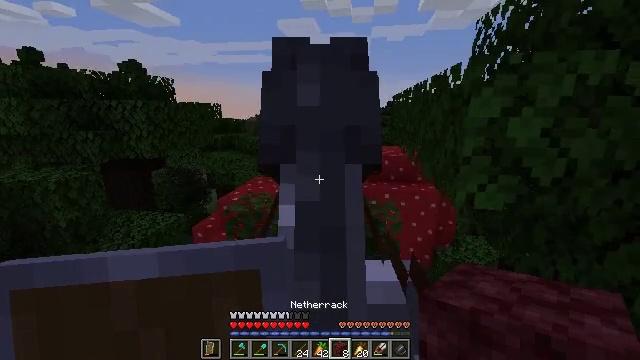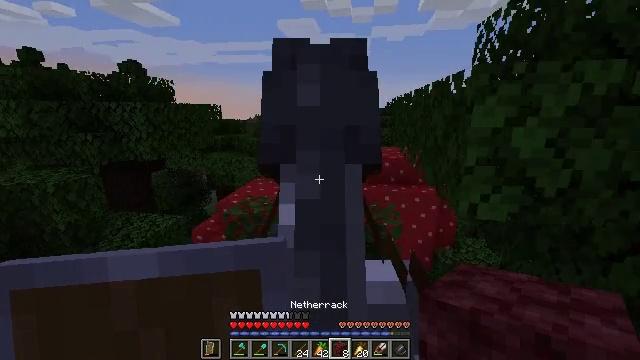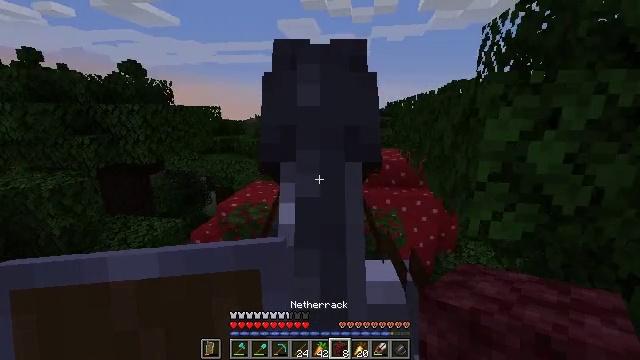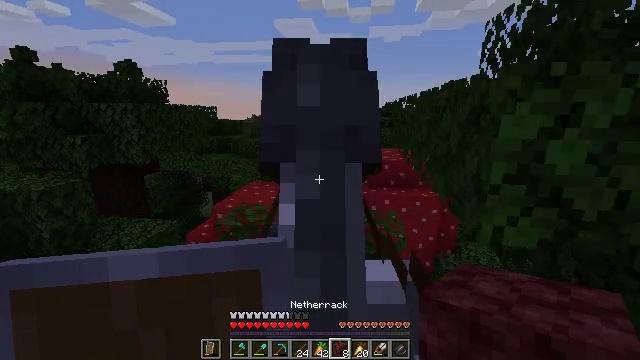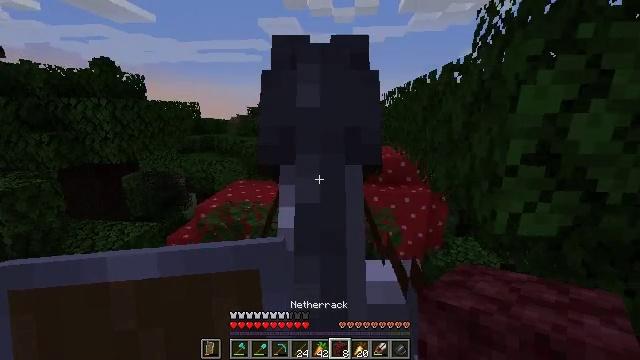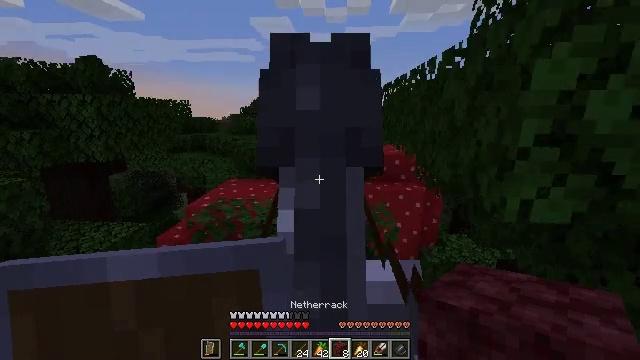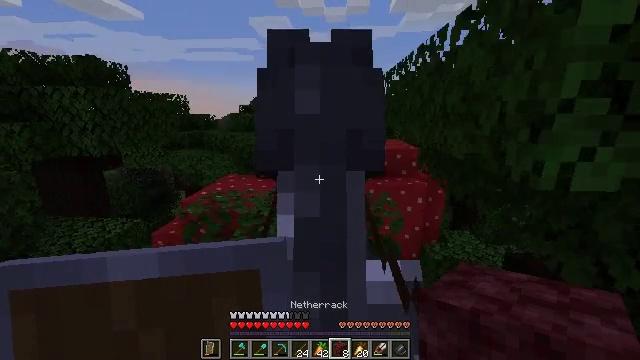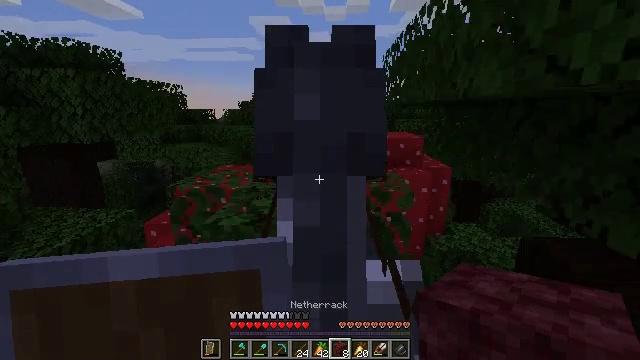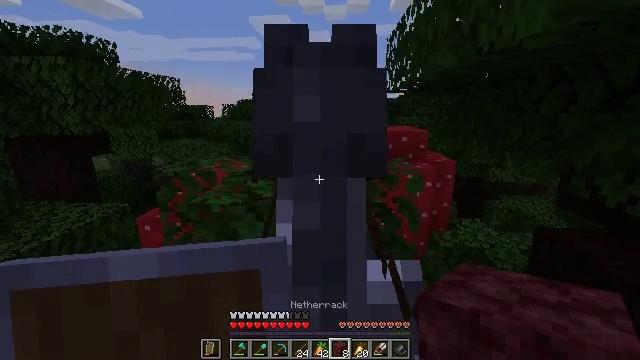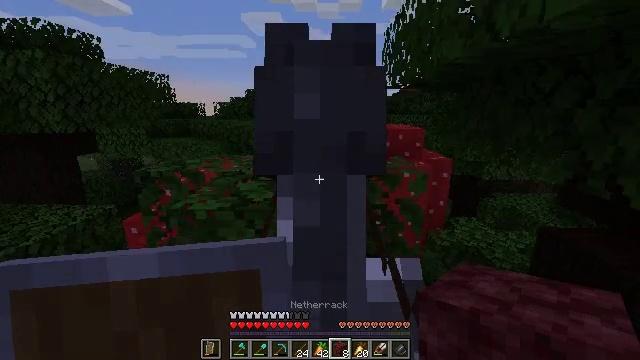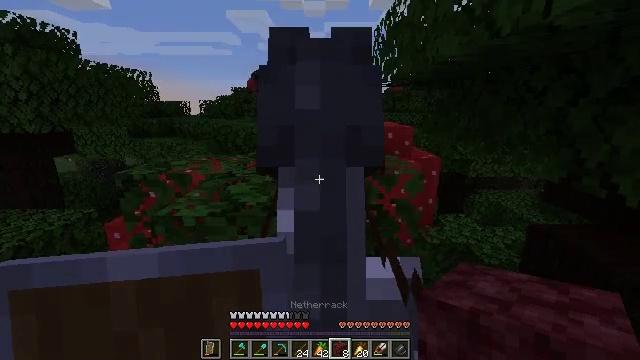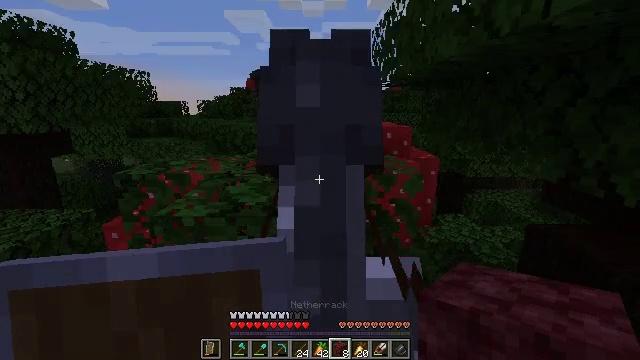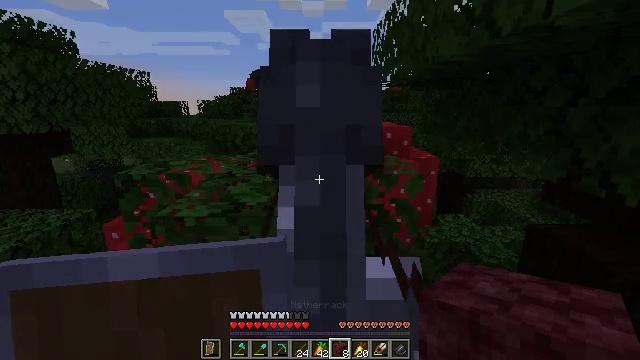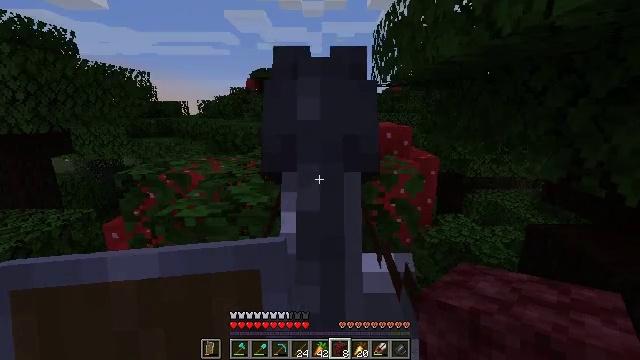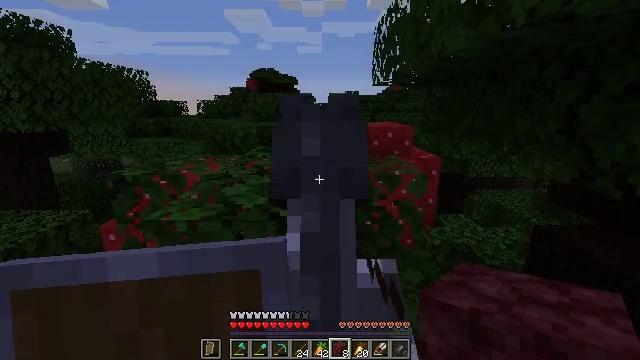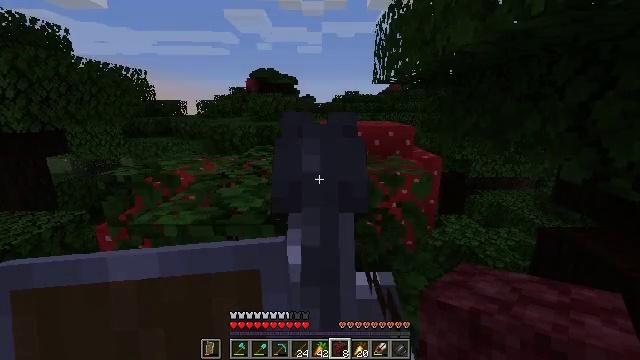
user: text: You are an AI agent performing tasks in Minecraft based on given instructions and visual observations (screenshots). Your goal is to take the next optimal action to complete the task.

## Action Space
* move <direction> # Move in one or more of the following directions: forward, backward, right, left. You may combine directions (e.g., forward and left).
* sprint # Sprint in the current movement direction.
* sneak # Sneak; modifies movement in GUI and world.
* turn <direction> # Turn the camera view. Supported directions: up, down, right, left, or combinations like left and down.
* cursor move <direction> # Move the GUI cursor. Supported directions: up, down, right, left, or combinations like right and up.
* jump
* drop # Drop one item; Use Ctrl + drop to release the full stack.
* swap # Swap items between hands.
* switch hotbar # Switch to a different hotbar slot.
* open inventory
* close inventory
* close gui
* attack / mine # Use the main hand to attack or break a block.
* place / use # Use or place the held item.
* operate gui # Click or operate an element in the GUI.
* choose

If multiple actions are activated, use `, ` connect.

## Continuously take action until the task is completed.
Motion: motion action
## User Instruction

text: Use shears to efficiently mine dark oak leaves.
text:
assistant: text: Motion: move forward
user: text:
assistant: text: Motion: move forward
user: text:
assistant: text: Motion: move forward, turn right
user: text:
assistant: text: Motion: move forward, turn right
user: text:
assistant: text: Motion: move forward
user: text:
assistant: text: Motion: move forward
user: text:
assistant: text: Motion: move forward
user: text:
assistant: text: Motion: move forward
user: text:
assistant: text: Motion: turn right
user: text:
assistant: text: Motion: turn right
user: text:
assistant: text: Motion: no_op
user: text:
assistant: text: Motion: no_op
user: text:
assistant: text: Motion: move forward
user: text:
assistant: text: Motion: move forward
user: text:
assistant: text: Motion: move forward
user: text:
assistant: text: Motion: no_op
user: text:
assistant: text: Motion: no_op
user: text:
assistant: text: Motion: turn left
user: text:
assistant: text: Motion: sneak
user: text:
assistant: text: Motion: sneak
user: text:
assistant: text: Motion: sneak
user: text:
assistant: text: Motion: no_op
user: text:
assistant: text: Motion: no_op
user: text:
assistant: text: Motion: no_op
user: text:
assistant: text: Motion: turn up
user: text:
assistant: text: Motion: no_op
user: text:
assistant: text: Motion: move forward
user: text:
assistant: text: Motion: move forward
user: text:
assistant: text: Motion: move forward
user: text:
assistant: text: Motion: move forward, sprint, jump